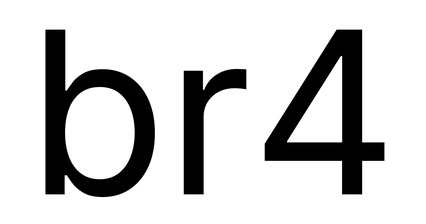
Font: Inter_Regular